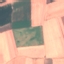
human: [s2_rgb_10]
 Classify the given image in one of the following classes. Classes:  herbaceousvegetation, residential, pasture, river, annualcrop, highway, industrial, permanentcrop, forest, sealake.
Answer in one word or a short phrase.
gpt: AnnualCrop